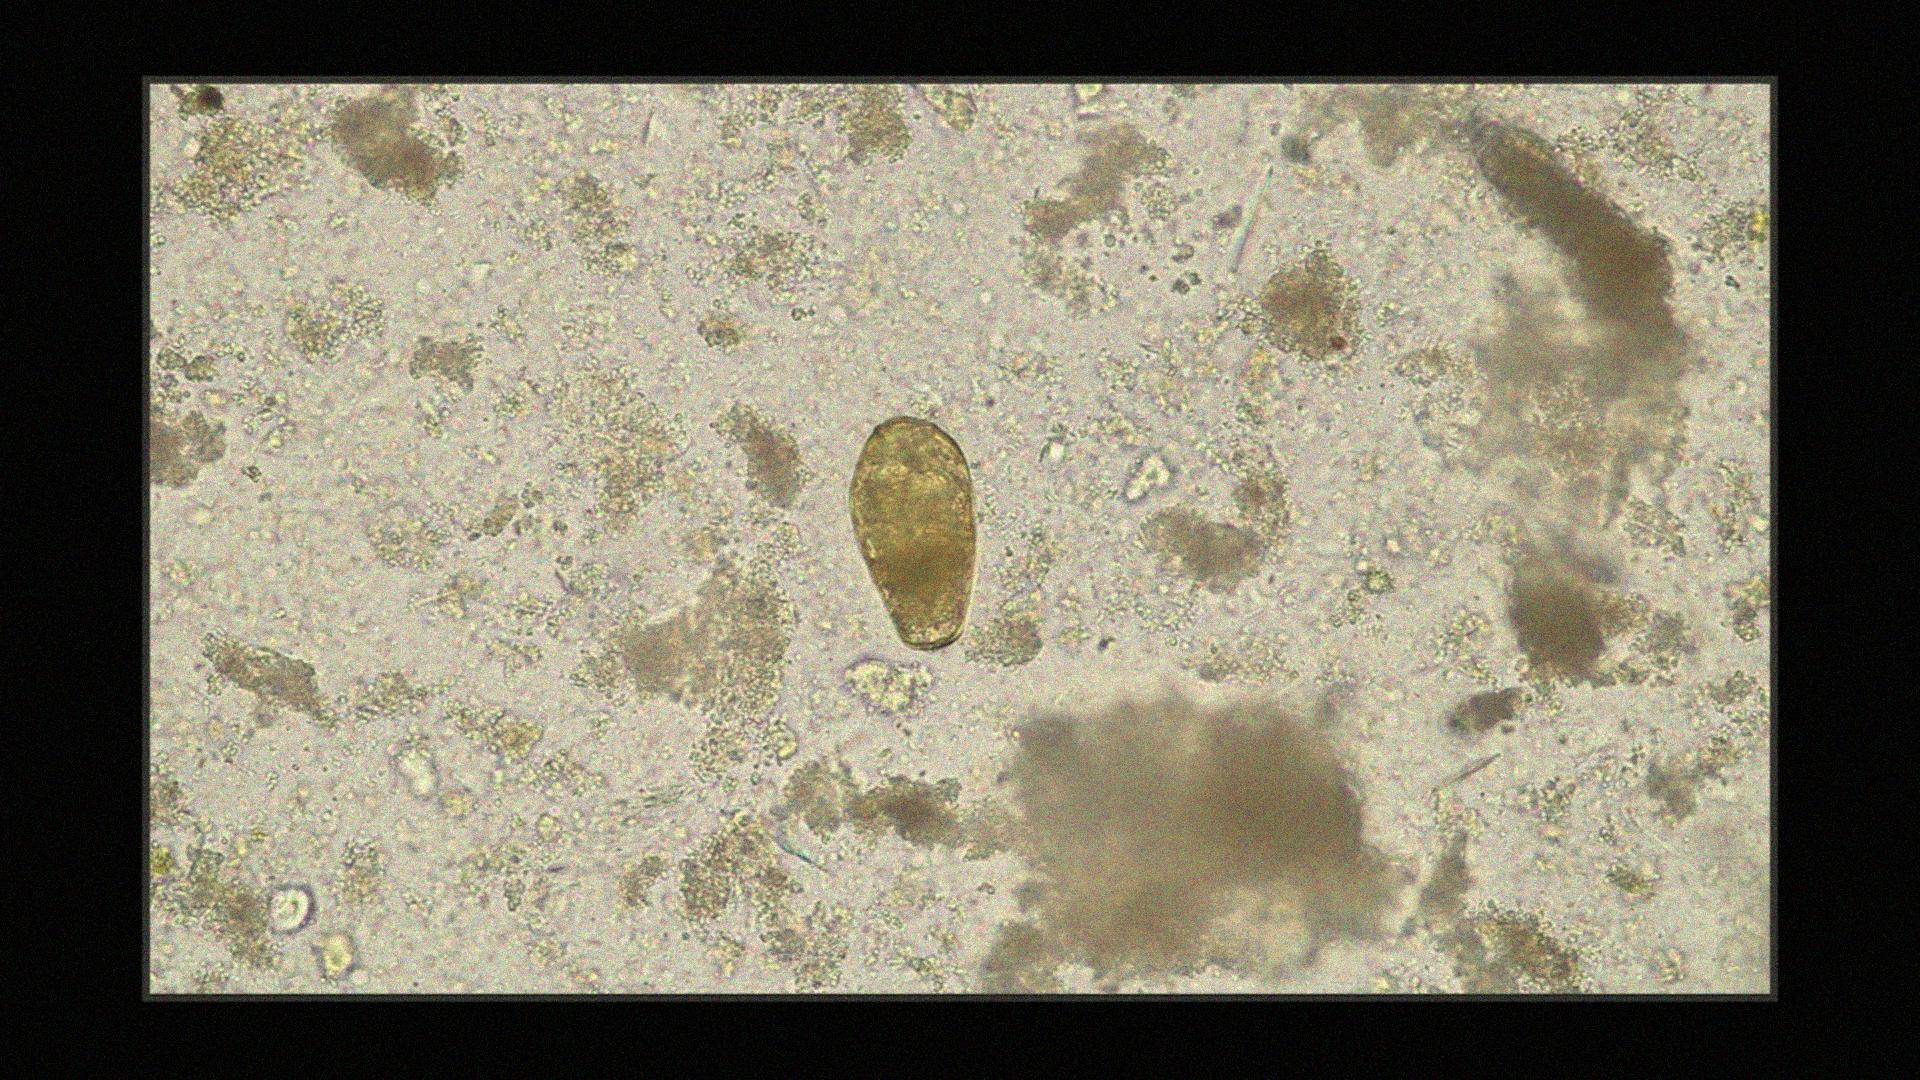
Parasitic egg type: Paragonimus spp